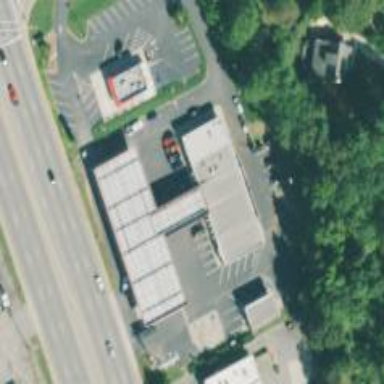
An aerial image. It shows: Convenience shop.